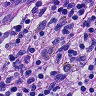
Metastatic tissue present: no